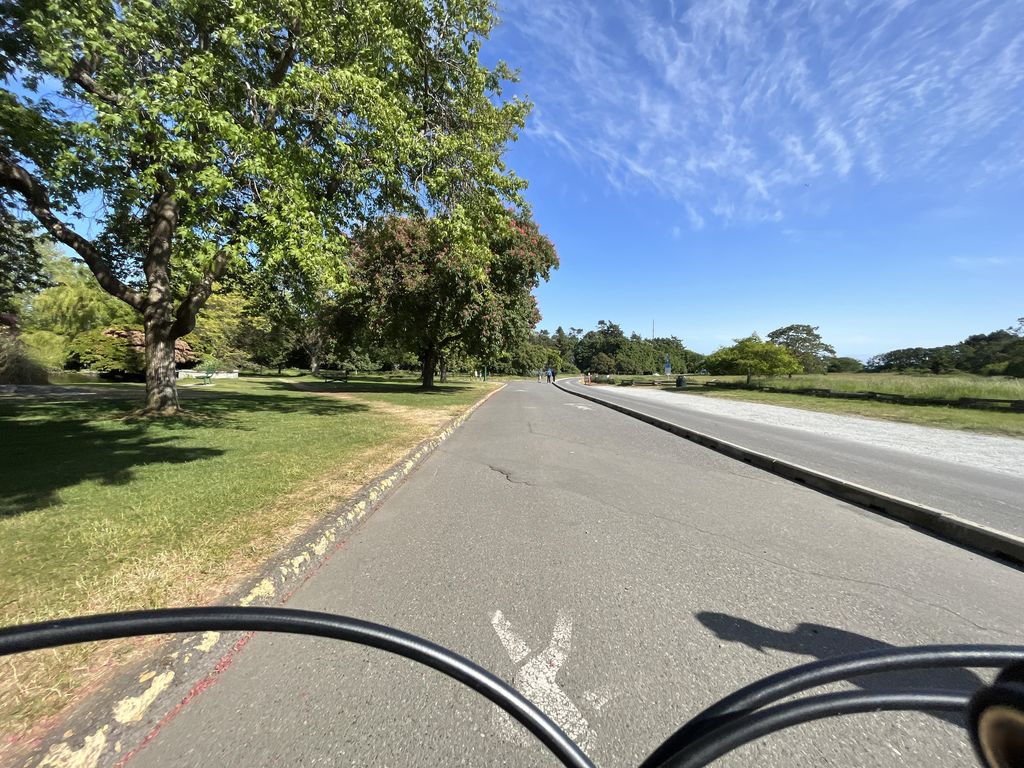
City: victoria